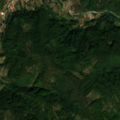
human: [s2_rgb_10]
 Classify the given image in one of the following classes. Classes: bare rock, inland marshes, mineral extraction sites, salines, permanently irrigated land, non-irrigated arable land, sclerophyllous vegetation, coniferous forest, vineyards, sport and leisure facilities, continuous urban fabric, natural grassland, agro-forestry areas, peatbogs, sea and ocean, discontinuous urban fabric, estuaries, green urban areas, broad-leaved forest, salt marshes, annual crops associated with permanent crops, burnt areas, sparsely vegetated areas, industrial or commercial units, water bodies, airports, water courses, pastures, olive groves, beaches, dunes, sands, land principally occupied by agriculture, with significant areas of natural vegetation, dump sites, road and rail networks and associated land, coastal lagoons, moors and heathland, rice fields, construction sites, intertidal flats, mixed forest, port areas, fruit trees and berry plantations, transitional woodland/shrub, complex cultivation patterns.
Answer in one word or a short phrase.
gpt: complex cultivation patterns, land principally occupied by agriculture, with significant areas of natural vegetation, broad-leaved forest, transitional woodland/shrub